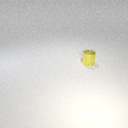
small yellow metal cylinder